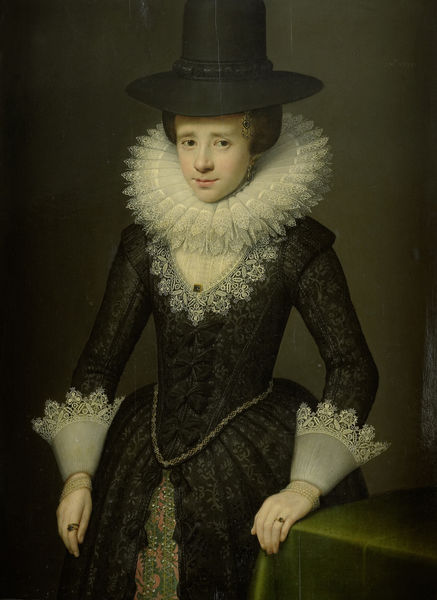
Titel: Portret van Anna Boudaen Courten (1599-1622)
Künstler: Salomon Mesdach
Standort: Amsterdam
Institution: Rijksmuseum
Schlagwörter: mädchen, hut, kleid, schmuck, rock, kragen, spitze, tischdecke, kind, junge frau, ring, korsett, femme, peinture, jugendlich, braunhaarig, jugendliche person